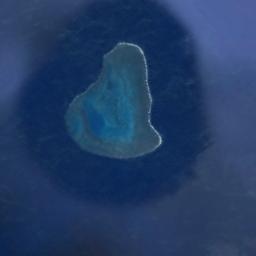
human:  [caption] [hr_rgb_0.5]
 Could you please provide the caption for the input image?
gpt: The nearly circular blue island is surrounded by blue sea water .

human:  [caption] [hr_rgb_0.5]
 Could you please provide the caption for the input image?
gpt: The two islands in the picture have different sizes .

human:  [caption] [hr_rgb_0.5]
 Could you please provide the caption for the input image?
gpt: The island is surrounded by water .

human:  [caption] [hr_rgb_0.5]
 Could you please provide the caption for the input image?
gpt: The island is surrounded by light blue waters .

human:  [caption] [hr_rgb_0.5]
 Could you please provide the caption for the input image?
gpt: The blue island is on a blue sea .